Question: I am trying to integrated linkedIn using this question answer <URL>
but this given example LITest in not working on Device is Shows me some Error like below
'''
12-19 19:36:30.489: ERROR/AndroidRuntime(11868): FATAL EXCEPTION: main
12-19 19:36:30.489: ERROR/AndroidRuntime(11868): java.lang.RuntimeException: Unable to start activity ComponentInfo{pl.osadkowski.LITest/pl.osadkowski.LITest.LITestActivity}: com.google.code.linkedinapi.client.oauth.LinkedInOAuthServiceException: oauth.signpost.exception.OAuthCommunicationException: Communication with the service provider failed: https://api.linkedin.com/uas/oauth/requestToken
12-19 19:36:30.489: ERROR/AndroidRuntime(11868): at android.app.ActivityThread.performLaunchActivity(ActivityThread.java:2669)
12-19 19:36:30.489: ERROR/AndroidRuntime(11868): at android.app.ActivityThread.handleLaunchActivity(ActivityThread.java:2685)
12-19 19:36:30.489: ERROR/AndroidRuntime(11868): at android.app.ActivityThread.access$2300(ActivityThread.java:126)
12-19 19:36:30.489: ERROR/AndroidRuntime(11868): at android.app.ActivityThread$H.handleMessage(ActivityThread.java:2038)
12-19 19:36:30.489: ERROR/AndroidRuntime(11868): at android.os.Handler.dispatchMessage(Handler.java:99)
12-19 19:36:30.489: ERROR/AndroidRuntime(11868): at android.os.Looper.loop(Looper.java:123)
12-19 19:36:30.489: ERROR/AndroidRuntime(11868): at android.app.ActivityThread.main(ActivityThread.java:4633)
12-19 19:36:30.489: ERROR/AndroidRuntime(11868): at java.lang.reflect.Method.invokeNative(Native Method)
12-19 19:36:30.489: ERROR/AndroidRuntime(11868): at java.lang.reflect.Method.invoke(Method.java:521)
12-19 19:36:30.489: ERROR/AndroidRuntime(11868): at com.android.internal.os.ZygoteInit$MethodAndArgsCaller.run(ZygoteInit.java:858)
12-19 19:36:30.489: ERROR/AndroidRuntime(11868): at com.android.internal.os.ZygoteInit.main(ZygoteInit.java:616)
12-19 19:36:30.489: ERROR/AndroidRuntime(11868): at dalvik.system.NativeStart.main(Native Method)
12-19 19:36:30.489: ERROR/AndroidRuntime(11868): Caused by: com.google.code.linkedinapi.client.oauth.LinkedInOAuthServiceException: oauth.signpost.exception.OAuthCommunicationException: Communication with the service provider failed: https://api.linkedin.com/uas/oauth/requestToken
12-19 19:36:30.489: ERROR/AndroidRuntime(11868): at com.google.code.linkedinapi.client.oauth.LinkedInOAuthServiceImpl.getOAuthRequestToken(LinkedInOAuthServiceImpl.java:180)
12-19 19:36:30.489: ERROR/AndroidRuntime(11868): at pl.osadkowski.LITest.LITestActivity.onCreate(LITestActivity.java:49)
12-19 19:36:30.489: ERROR/AndroidRuntime(11868): at android.app.Instrumentation.callActivityOnCreate(Instrumentation.java:1047)
12-19 19:36:30.489: ERROR/AndroidRuntime(11868): at android.app.ActivityThread.performLaunchActivity(ActivityThread.java:2633)
12-19 19:36:30.489: ERROR/AndroidRuntime(11868): ... 11 more
12-19 19:36:30.489: ERROR/AndroidRuntime(11868): Caused by: oauth.signpost.exception.OAuthCommunicationException: Communication with the service provider failed: https://api.linkedin.com/uas/oauth/requestToken
12-19 19:36:30.489: ERROR/AndroidRuntime(11868): at oauth.signpost.AbstractOAuthProvider.retrieveToken(AbstractOAuthProvider.java:214)
12-19 19:36:30.489: ERROR/AndroidRuntime(11868): at oauth.signpost.AbstractOAuthProvider.retrieveRequestToken(AbstractOAuthProvider.java:69)
12-19 19:36:30.489: ERROR/AndroidRuntime(11868): at com.google.code.linkedinapi.client.oauth.LinkedInOAuthServiceImpl.getOAuthRequestToken(LinkedInOAuthServiceImpl.java:172)
12-19 19:36:30.489: ERROR/AndroidRuntime(11868): ... 14 more
12-19 19:36:30.489: ERROR/AndroidRuntime(11868): Caused by: java.io.FileNotFoundException: https://api.linkedin.com/uas/oauth/requestToken
12-19 19:36:30.489: ERROR/AndroidRuntime(11868): at org.apache.harmony.luni.internal.net.www.protocol.http.HttpURLConnectionImpl.getInputStream(HttpURLConnectionImpl.java:1162)
12-19 19:36:30.489: ERROR/AndroidRuntime(11868): at org.apache.harmony.luni.internal.net.www.protocol.https.HttpsURLConnectionImpl.getInputStream(HttpsURLConnectionImpl.java:253)
12-19 19:36:30.489: ERROR/AndroidRuntime(11868): at oauth.signpost.basic.HttpURLConnectionResponseAdapter.getContent(HttpURLConnectionResponseAdapter.java:18)
12-19 19:36:30.489: ERROR/AndroidRuntime(11868): at oauth.signpost.AbstractOAuthProvider.handleUnexpectedResponse(AbstractOAuthProvider.java:228)
12-19 19:36:30.489: ERROR/AndroidRuntime(11868): at oauth.signpost.AbstractOAuthProvider.retrieveToken(AbstractOAuthProvider.java:189)
12-19 19:36:30.489: ERROR/AndroidRuntime(11868): ... 16 more
'''
When i run it on Emulator it will ask me for Authorization of app, i had grant the App.
After the i will not be redirected to the app. Please see below image.

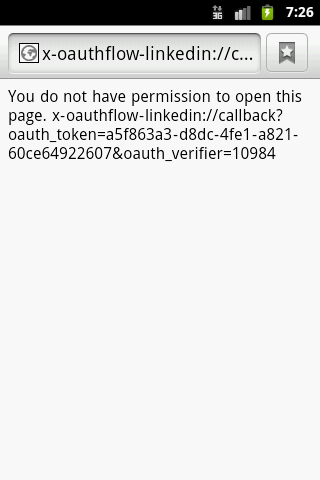
Answer: First Try to clear cookies before you init LinkedIn related object... Use Below Code
'''
CookieSyncManager.createInstance(this);
CookieManager cookieManager = CookieManager.getInstance();
cookieManager.removeAllCookie();
'''
Please update me if it works or not....